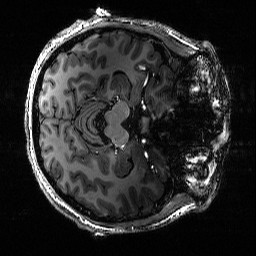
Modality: T1w
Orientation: axial
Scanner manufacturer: siemens
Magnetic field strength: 6.98 T
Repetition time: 2.28 s
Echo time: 0.00406 s